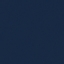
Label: SeaLake